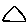
Label: triangle